Question: I'm writing a program that communcaties two clients through server When I run it without the start method, it works fine and looks like this

but when I try to listen for connections I only get blank white window. The program stops at 'conn = server.accept()' which is quite logical because i dont have a client yet, but why doesn't it how anything?
---
Also, can I get rid of that white border somehow?
'''
import java.awt.*;
import java.awt.print.PrinterException;
import java.io.*;
import java.net.*;
import javax.swing.*;
public class Server extends JFrame {
private ServerSocket server;
private Socket conn;
private JTextArea TA;
private JPanel panel1;
private final int port = 1234;
public Server() {
super("Server");
setDefaultCloseOperation(JFrame.EXIT_ON_CLOSE);
setSize(new Dimension(400, 300));
Container c = getContentPane();
c.setBackground(Color.BLACK);
TA = new JTextArea();
TA.setEditable(true);
TA.setBackground(Color.BLACK);
TA.setForeground(Color.GREEN);
c.add(new JScrollPane(TA));
setVisible(true);
TA.append("Server started.");
}
public void start() {
try {
TA.append("ServerSocket created.
Listering for connections...");
server = new ServerSocket(port, 2);
for (int i = 0; i < 2; i++) {
conn = server.accept();
TA.append("User " + i + " connected");
}
} catch (IOException ioe) {
System.out.println(ioe);
}
}
}
import javax.swing.SwingUtilities;
'''
'
'''
public class ServerLauncher {
public static void main(String[] args) {
SwingUtilities.invokeLater(new Runnable(){
public void run() {
Server s = new Server();
// s.start();
}
});
}
}
'''
i was following a youtube guide to write this, and it gets the same bug but looks like it's discontinued after part 3 so I never found out how to fix it.
<URL>
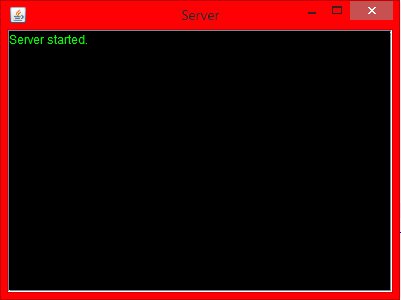
Answer: It's happening because scheduled in the AWT Event Dispatcher Thread and you're blocking it with the accept method, so nothing shows up.
Try this instead:
'''
public static void main(String[] args) {
Server s = new Server();
s.start();
}
public Server() {
super("Server");
setDefaultCloseOperation(JFrame.EXIT_ON_CLOSE);
setSize(new Dimension(400, 300));
Container c = getContentPane();
c.setBackground(Color.BLACK);
TA = new JTextArea();
TA.setEditable(true);
TA.setBackground(Color.BLACK);
TA.setForeground(Color.GREEN);
c.add(new JScrollPane(TA));
setVisible(true);
log(TA, "Server started.");
}
public void log(JTextArea txt, String message) {
SwingUtilities.invokeLater(new Runnable() {
public void run() {
txt.append(message);
}});
}
public void start() {
try {
log(TA, "ServerSocket created.
Listering for connections...");
server = new ServerSocket(port, 2);
for (int i = 0; i < 2; i++) {
conn = server.accept();
log(TA, "User " + i + " connected");
}
} catch (IOException ioe) {
System.out.println(ioe);
}
}
'''